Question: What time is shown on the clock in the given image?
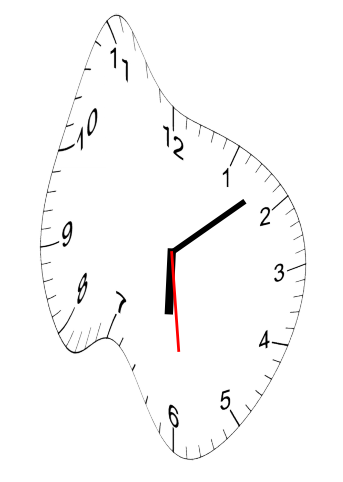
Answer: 06:08:29